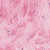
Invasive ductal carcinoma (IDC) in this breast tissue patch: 0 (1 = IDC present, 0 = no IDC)